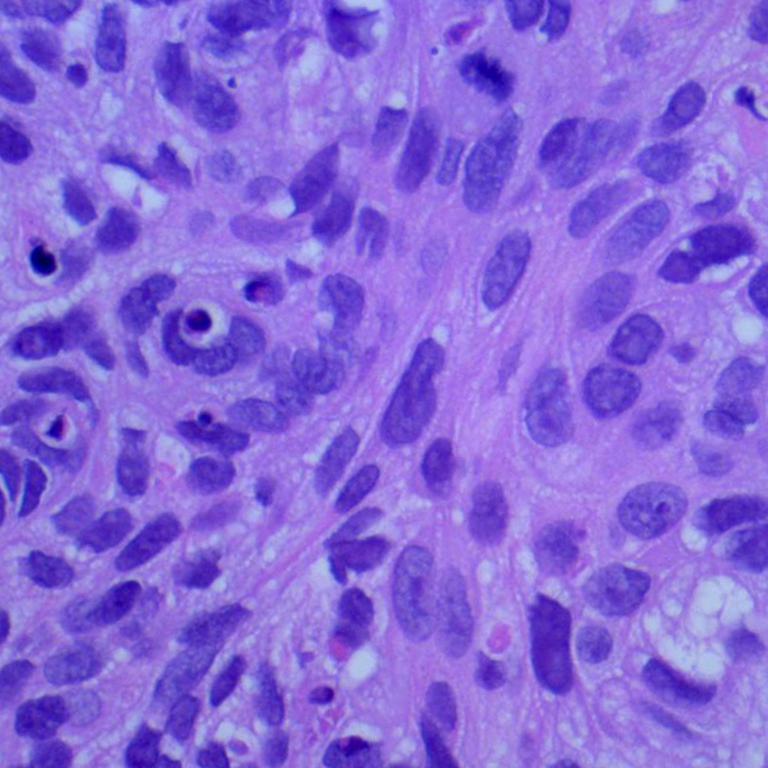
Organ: lung
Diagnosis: squamous carcinomas